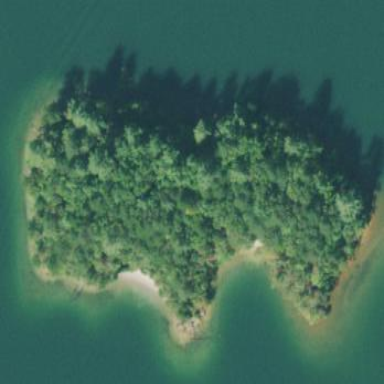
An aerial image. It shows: Islet.